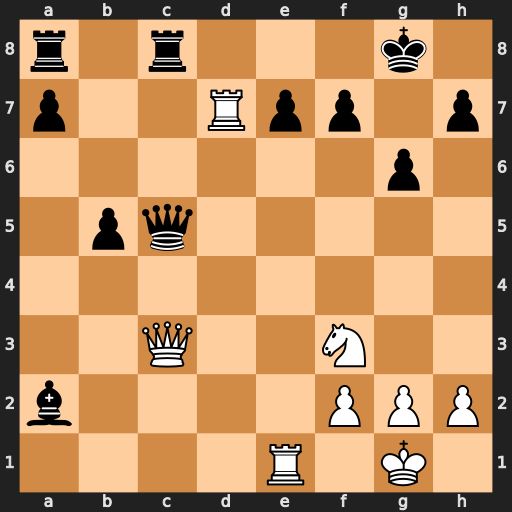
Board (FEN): r1r3k1/p2Rpp1p/6p1/1pq5/8/2Q2N2/b4PPP/4R1K1
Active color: w
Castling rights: -
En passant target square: -
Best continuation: Rd8+ Rxd8 Qxc5